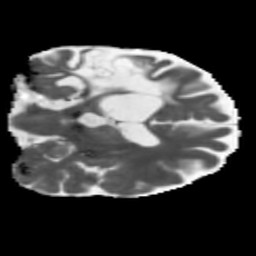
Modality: MD
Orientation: coronal
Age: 46
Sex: male
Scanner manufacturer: siemens
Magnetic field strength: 3 T
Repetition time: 5.47 s
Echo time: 0.0854 s